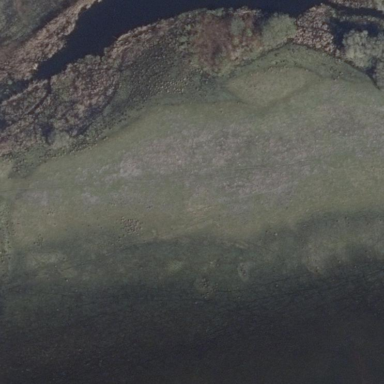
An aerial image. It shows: Beautiful wet meadow natural wetland.